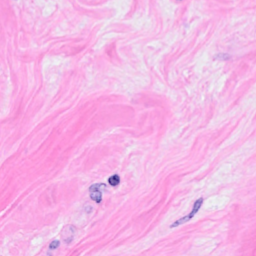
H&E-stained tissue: Breast